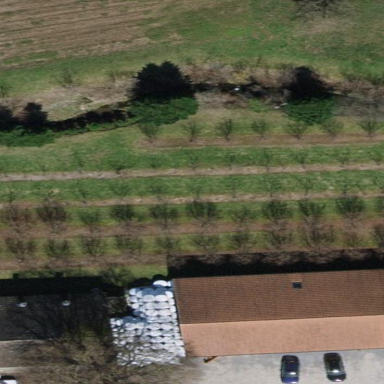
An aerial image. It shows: Orchard.